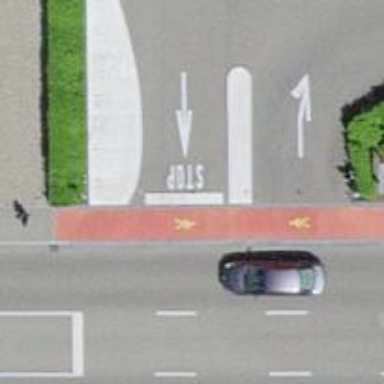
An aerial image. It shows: Road with stop sign.